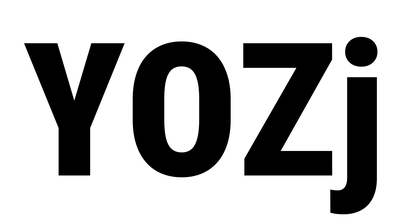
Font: Roboto_Condensed_Black